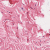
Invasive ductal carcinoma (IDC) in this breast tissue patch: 0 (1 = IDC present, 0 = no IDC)